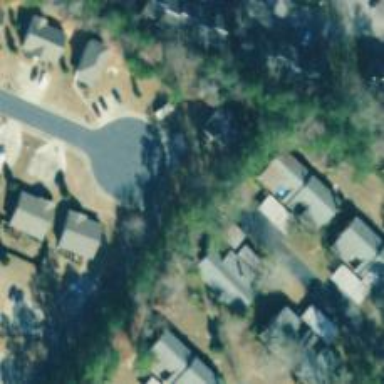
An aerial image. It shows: Residential road.